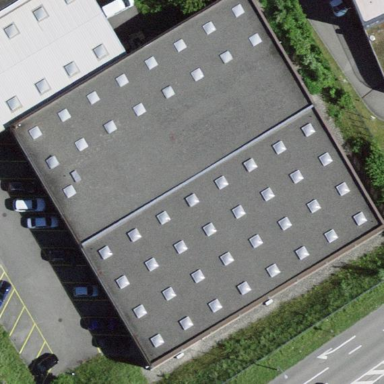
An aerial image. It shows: Industrial building.